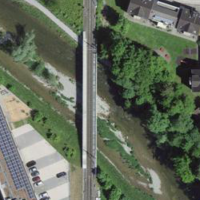
EUNIS habitat code: 57
Species observed at this site:
Allium ursinum
Rhamnus cathartica
Equisetum telmateia
Geranium robertianum
Prunus padus
Mergus merganser
Clematis vitalba
Cornus sanguinea
Lamium maculatum